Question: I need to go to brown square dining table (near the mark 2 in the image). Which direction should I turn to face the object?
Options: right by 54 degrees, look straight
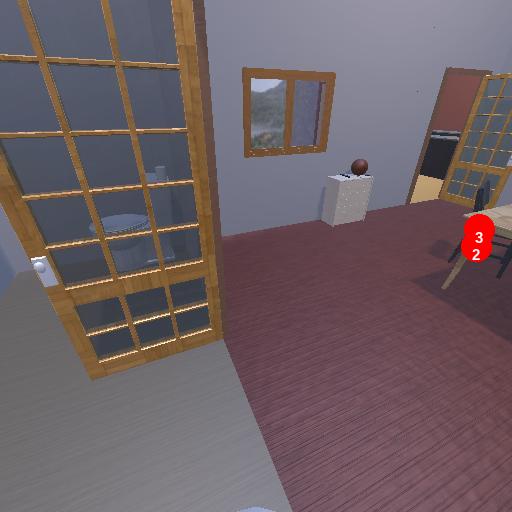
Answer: right by 54 degrees